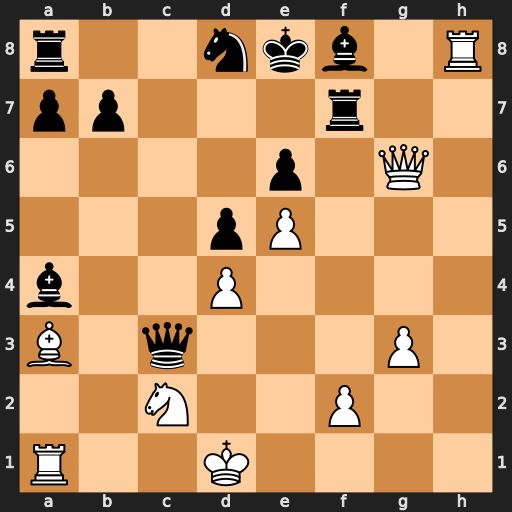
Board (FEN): r2nkb1R/pp3r2/4p1Q1/3pP3/b2P4/B1q3P1/2N2P2/R2K4
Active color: w
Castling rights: q
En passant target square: -
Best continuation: Rxf8+ Kd7 Rxf7+